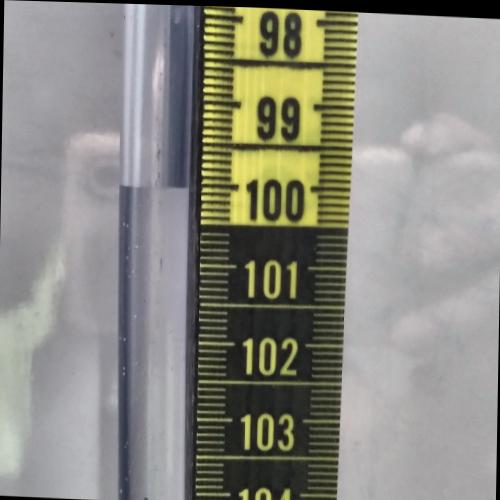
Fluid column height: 100.0 cm